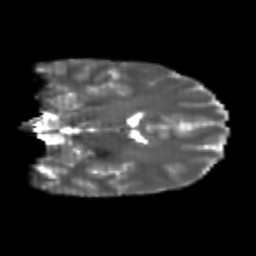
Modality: T2w
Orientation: coronal
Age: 24
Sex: male
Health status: healthy
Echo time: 0.074 s